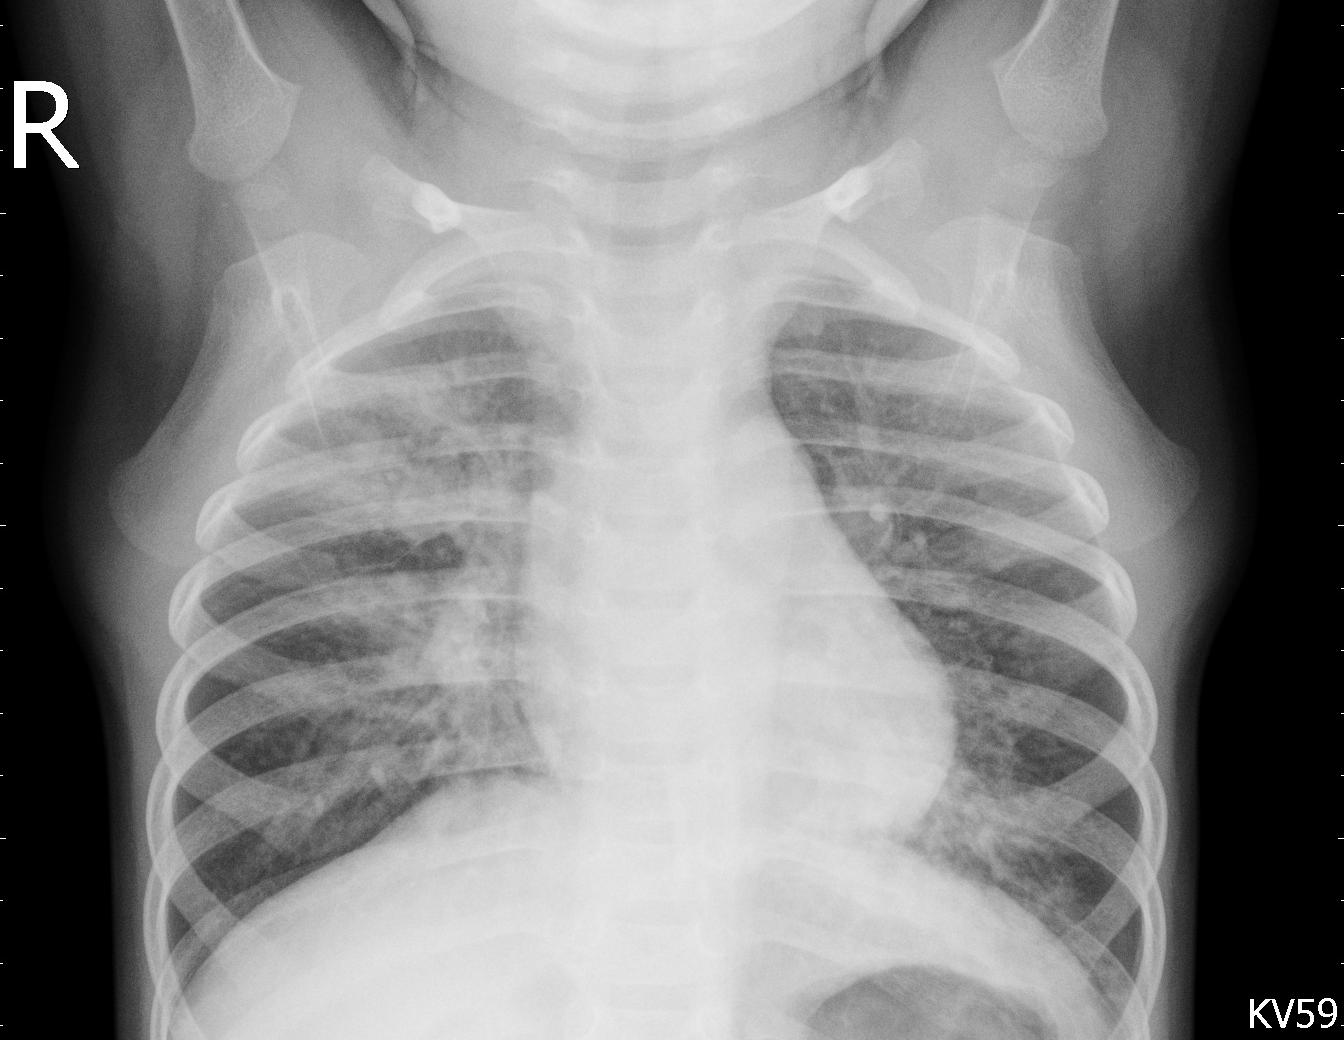
Diagnosis: PNEUMONIA